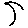
Label: moon